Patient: sex M, age 60
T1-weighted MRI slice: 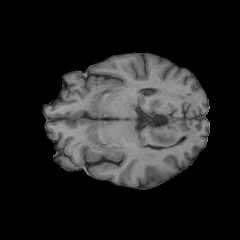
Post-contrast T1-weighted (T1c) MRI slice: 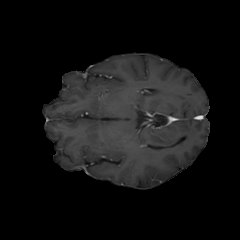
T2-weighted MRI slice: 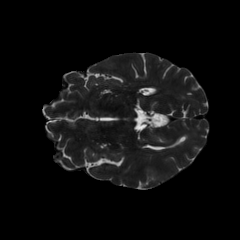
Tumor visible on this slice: no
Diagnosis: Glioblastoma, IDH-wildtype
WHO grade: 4